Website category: sports
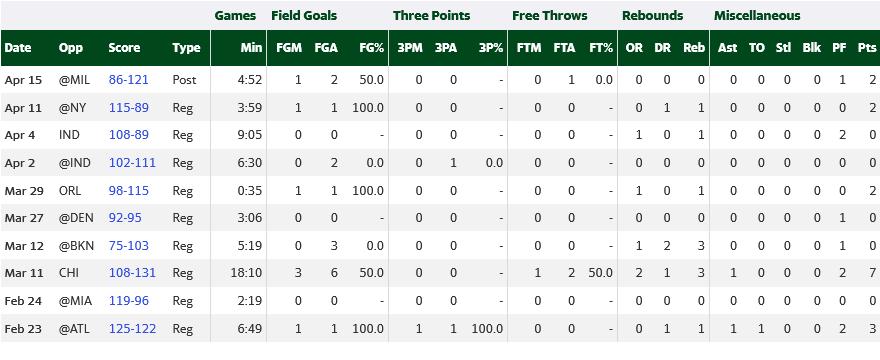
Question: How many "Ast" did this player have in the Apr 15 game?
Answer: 0

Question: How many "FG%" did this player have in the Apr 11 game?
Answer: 100.0

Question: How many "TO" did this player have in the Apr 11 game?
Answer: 0

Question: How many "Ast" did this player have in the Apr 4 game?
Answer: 0

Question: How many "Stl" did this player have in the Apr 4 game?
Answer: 0

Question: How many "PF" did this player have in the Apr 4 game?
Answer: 2

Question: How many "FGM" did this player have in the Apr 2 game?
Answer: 0

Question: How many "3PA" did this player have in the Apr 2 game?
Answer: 1

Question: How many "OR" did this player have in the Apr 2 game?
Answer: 0

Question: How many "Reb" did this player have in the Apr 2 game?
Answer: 0

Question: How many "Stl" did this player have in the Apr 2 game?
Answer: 0

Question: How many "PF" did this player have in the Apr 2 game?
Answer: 0

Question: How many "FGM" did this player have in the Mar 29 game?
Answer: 1

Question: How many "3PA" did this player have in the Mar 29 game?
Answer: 0

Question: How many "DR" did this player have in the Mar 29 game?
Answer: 0

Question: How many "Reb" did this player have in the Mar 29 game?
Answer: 1

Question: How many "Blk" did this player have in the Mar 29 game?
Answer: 0

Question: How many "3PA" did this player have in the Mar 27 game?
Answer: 0

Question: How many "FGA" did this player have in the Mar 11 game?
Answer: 6

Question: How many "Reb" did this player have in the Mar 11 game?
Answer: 3

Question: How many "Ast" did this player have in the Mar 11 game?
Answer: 1

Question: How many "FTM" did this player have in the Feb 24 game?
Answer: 0

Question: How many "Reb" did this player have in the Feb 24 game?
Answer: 0

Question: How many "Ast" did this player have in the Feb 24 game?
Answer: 0

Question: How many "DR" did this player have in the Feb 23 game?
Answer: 1

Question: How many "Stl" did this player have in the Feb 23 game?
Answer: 0

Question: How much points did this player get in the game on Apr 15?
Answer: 2

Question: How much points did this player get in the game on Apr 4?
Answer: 0

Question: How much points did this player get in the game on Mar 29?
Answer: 2

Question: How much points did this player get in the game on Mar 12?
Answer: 0

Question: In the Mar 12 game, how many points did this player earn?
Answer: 0

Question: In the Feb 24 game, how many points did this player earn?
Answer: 0

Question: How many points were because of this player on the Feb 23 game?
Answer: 3